Question: hello I am trying to set up kinect1 in matlab environment and I cannot get joint coordinates out of kinect even though I have a preview of the captured depth. In the preview it says " waiting to start" when I actually started the video.
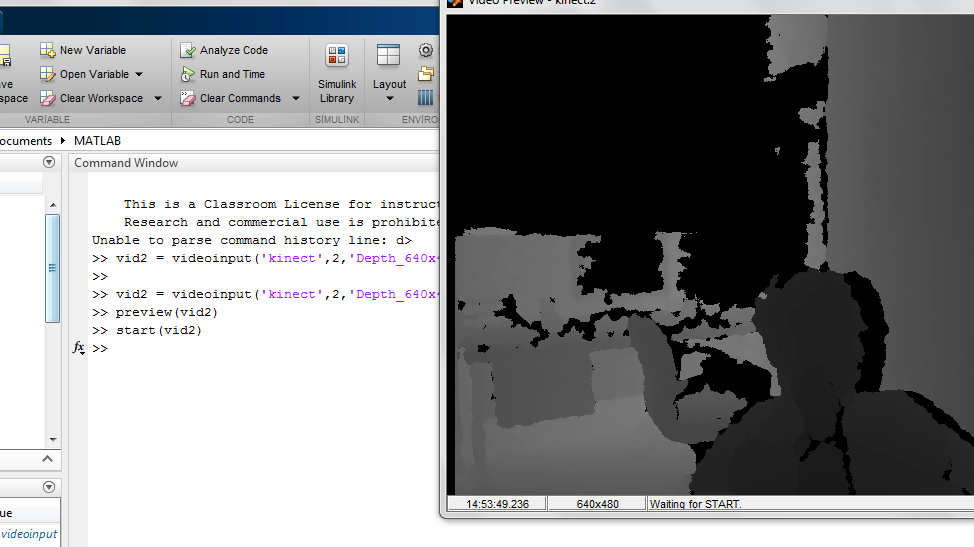
Answer: There are two different features which you don't want to mix up:
1. There is the preview function. By calling preview(vid) a preview window is opened and the camera runs. The preview is there to help you set up your camera, point it to the right spot etc. When you're finished with that, close the preview manually or via closepreview(vid).
2. When you are ready for image acquisition, call start(vid). With img = getdata(vid,1) you can then read 1 frame from the camera and save it to img. When you're finished with acquisition, call close(vid) to stop the camera.
The camera itsself starts capturing images as soon as 'start' is called, so even if you wait some seconds after calling start, the first image will be the one captured right then. There exist several properties to control the acquisition, it is best to have a look at all properties of 'vid'.
You can manually specify a trigger to take an image by first setting 'triggerconfig(vid,'manual')', then starting the camera and finally calling 'trigger(vid)' to take an image.
The number of frames that is acquired after calling 'start' or 'trigger' is specified by the 'FramesPerTrigger' parameter of 'vid'. To continuously acquire images, set it to 'inf'. It is possible to use 'getdata' to read any number of frames, e.g. 'getdata(vid,5);'. Note that this only works if 5 frames are actually available on the camera. You get the number of available frames from the 'FramesAvailable' property of 'vid'.
You can put the image acquisition inside a 'for' loop to continuously acquire images
'''
n = 1000;
vid = videoinput('kinect',2);
set(vid,'FramesPerTrigger',n);
start(vid);
for k=1:n
img = getdata(vid,1);
% do magic stuff with img
end
stop(vid);
'''